Interaction volume radius: 5 \u00c5
Interaction volume height: 15 \u00c5
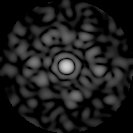
Disorder parameter: 0.8672